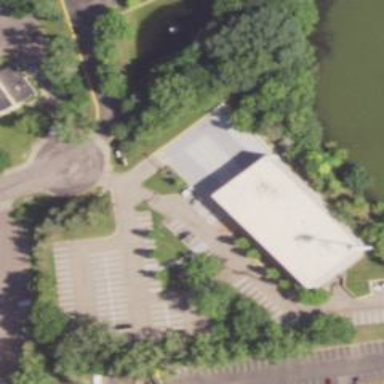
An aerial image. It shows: Part of building.